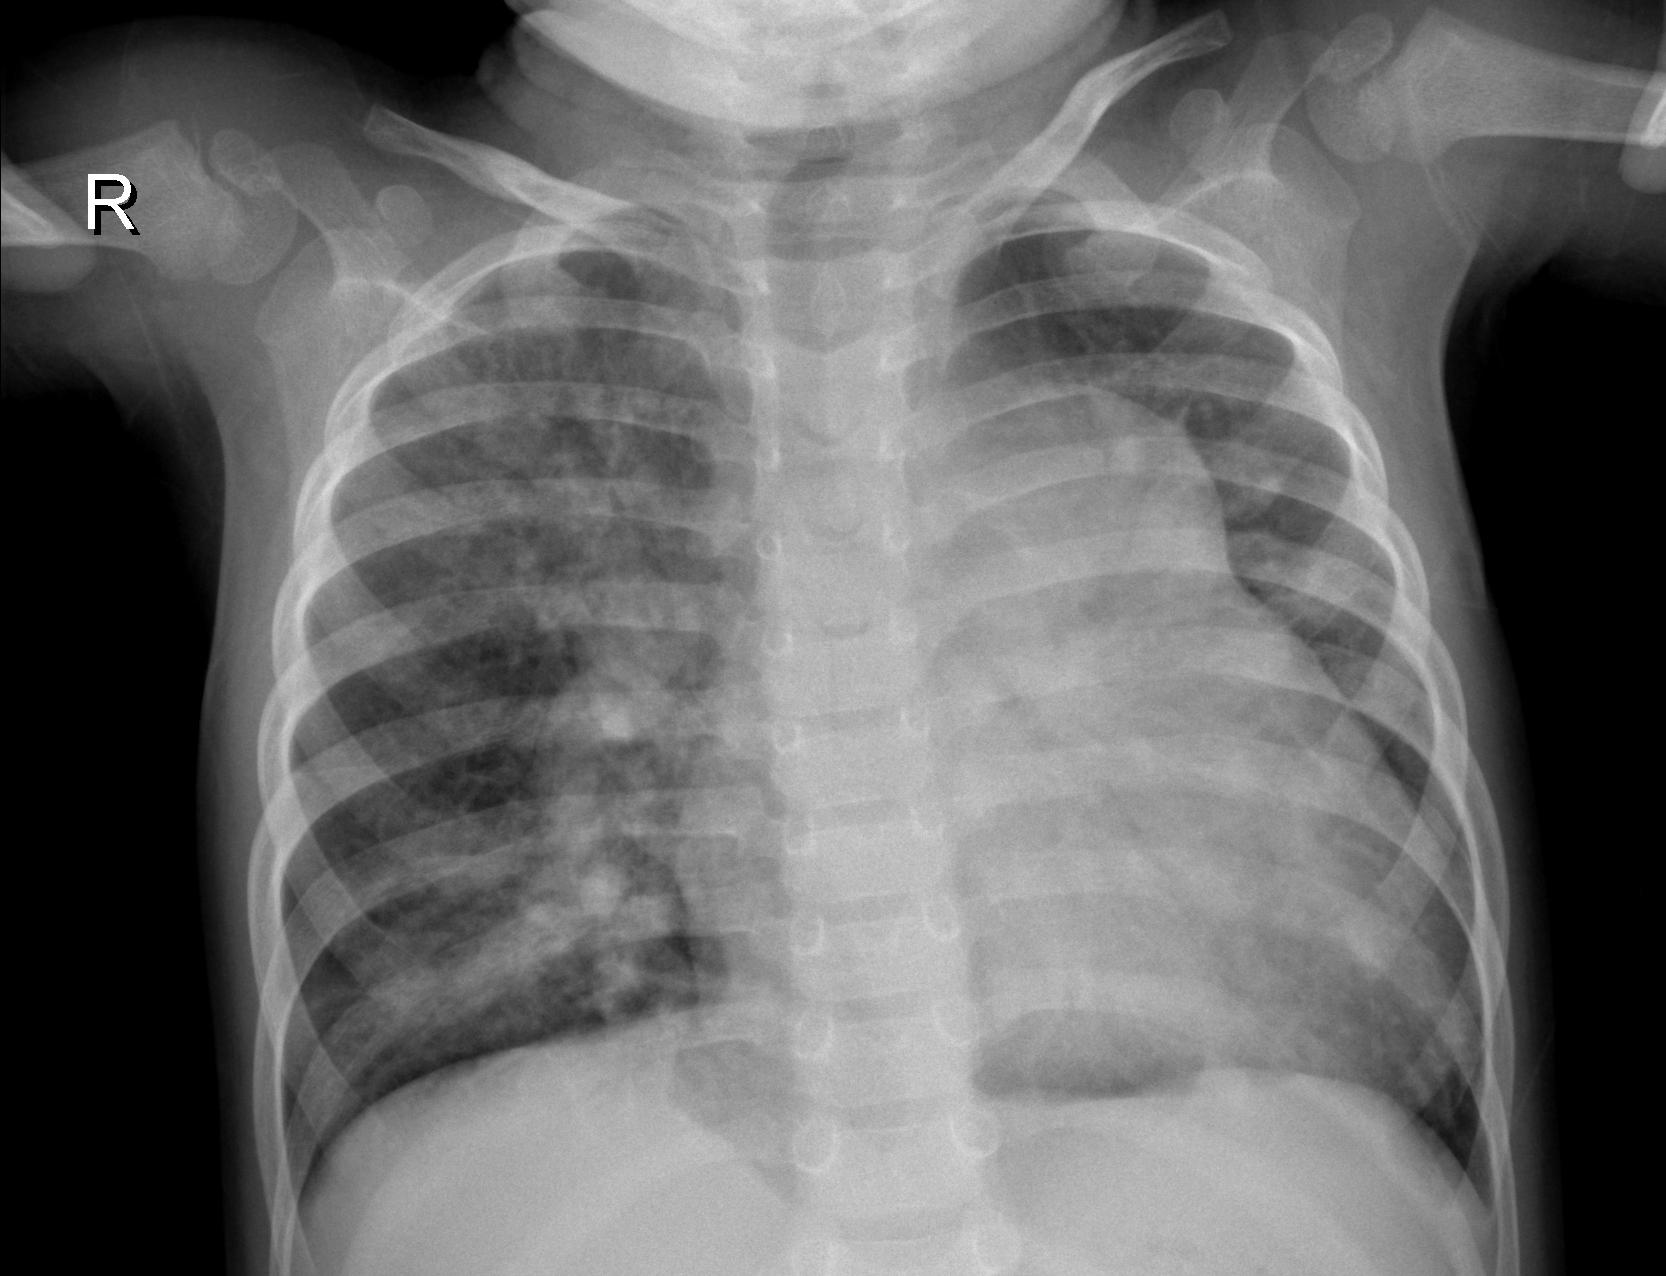
Diagnosis: PNEUMONIA